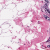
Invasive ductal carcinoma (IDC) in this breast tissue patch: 0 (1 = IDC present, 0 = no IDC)